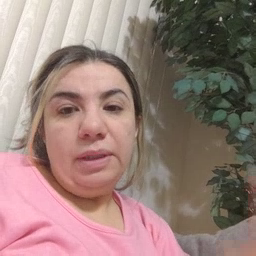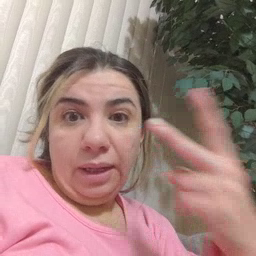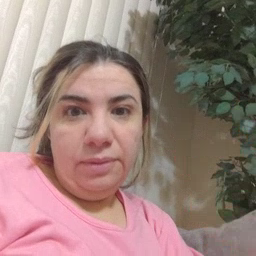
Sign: see